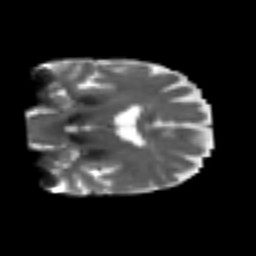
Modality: T2w
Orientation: coronal
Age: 60
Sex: female
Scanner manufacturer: siemens
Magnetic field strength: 3 T
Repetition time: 4.999 s
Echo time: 0.07946 s